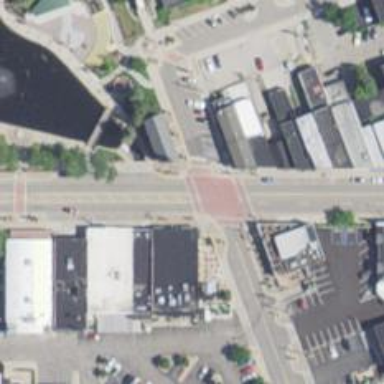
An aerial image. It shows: Marked road crossing.